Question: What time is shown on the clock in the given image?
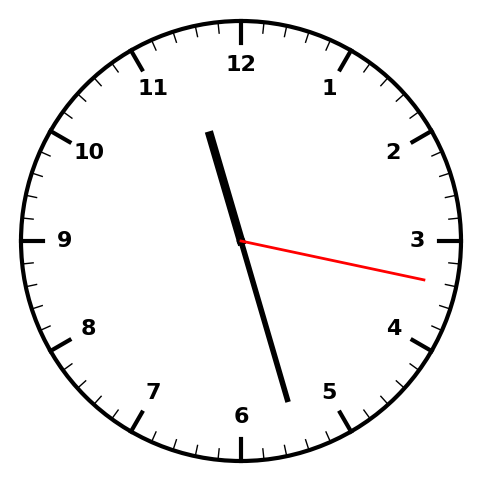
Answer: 11:27:17